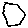
Label: hexagon